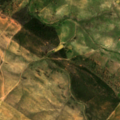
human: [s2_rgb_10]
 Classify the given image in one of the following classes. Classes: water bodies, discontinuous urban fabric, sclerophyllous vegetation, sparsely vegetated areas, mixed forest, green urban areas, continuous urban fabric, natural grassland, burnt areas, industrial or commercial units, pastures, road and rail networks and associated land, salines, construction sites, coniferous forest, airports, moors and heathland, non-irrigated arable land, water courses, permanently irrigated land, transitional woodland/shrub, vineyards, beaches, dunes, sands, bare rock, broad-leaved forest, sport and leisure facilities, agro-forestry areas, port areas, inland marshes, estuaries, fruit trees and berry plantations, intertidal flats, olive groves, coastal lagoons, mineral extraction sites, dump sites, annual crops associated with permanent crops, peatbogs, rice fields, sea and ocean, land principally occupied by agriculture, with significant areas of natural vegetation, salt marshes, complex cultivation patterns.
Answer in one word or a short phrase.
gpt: non-irrigated arable land, olive groves, agro-forestry areas, transitional woodland/shrub